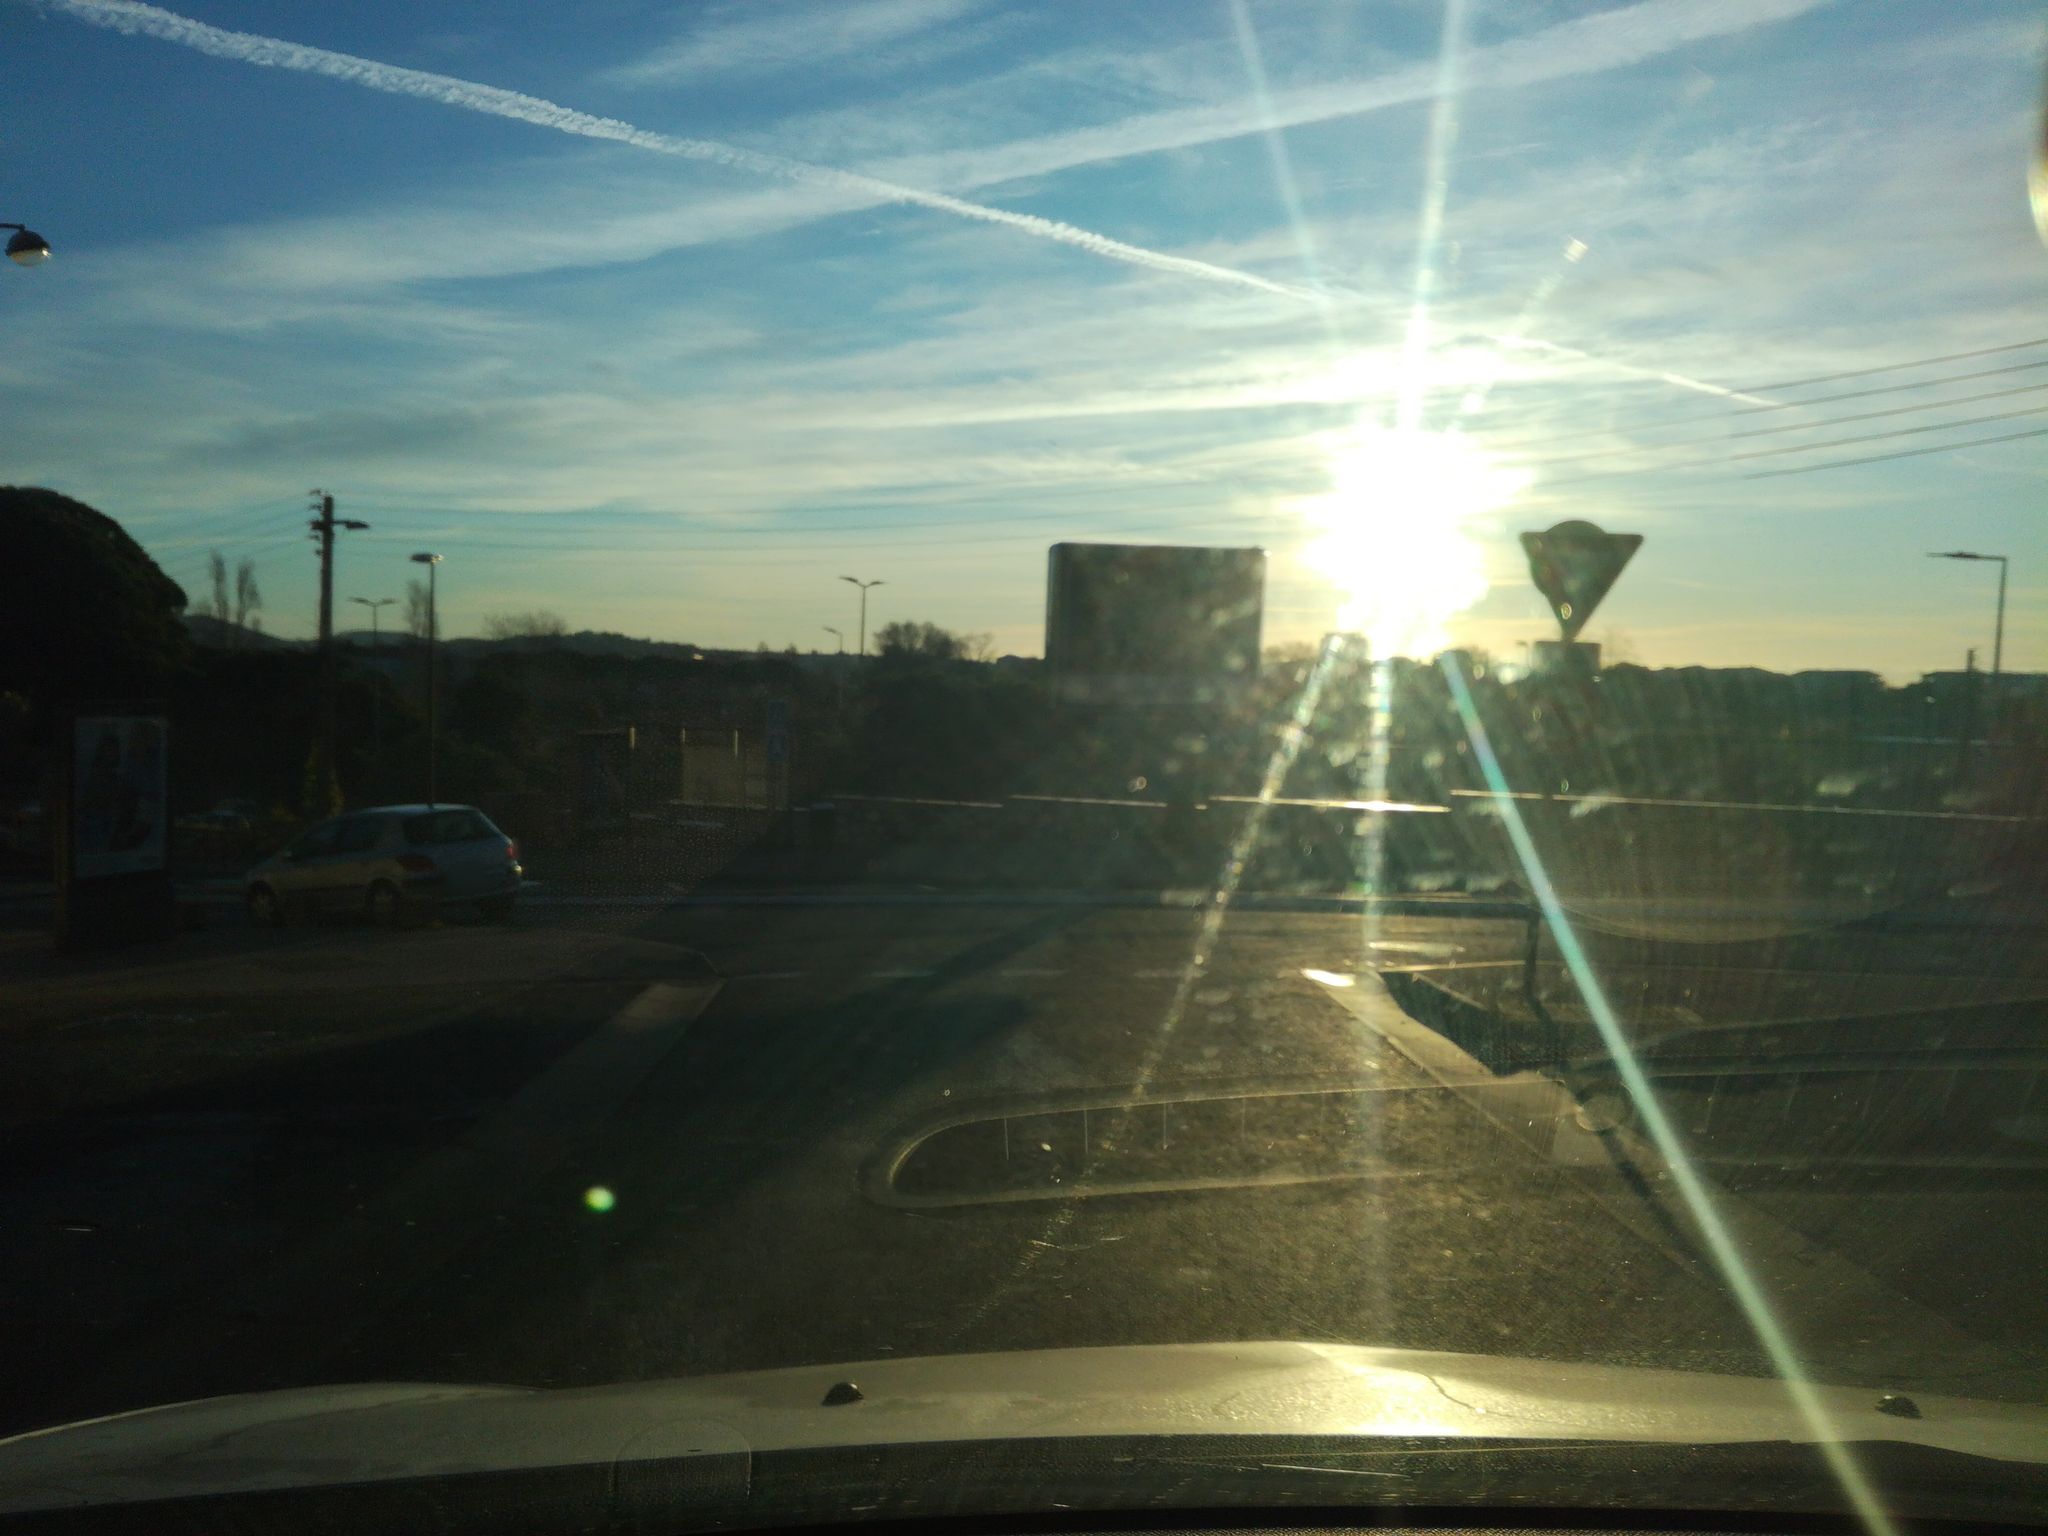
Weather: cloudy
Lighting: dusk/dawn
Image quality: slightly poor
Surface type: driving surface
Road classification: living_street, tertiary
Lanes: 1
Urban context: dense urban cluster
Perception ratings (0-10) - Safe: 0.42, Lively: 3.85, Beautiful: 1.48, Boring: 1.55, Depressing: 2.93, Wealthy: 1.07